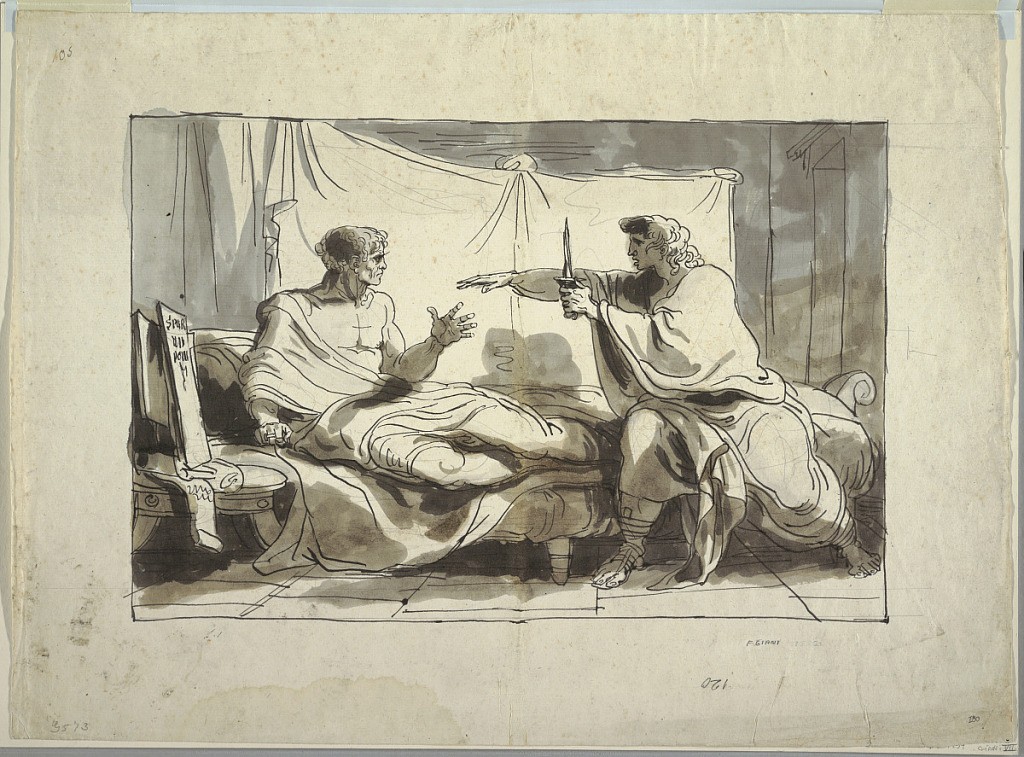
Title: The Son of Marcus Cato Bring a Dagger to his Father
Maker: Felice Giani, Italian, 1758–1823
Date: ca. 1820
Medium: Graphite, pen and ink, brush and wash on paper.
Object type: Drawing
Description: Horizontal rectangle showing interior scene with Cato sitting upright in his bed looking sternly at his son, who sits on bed with dagger and gestures.